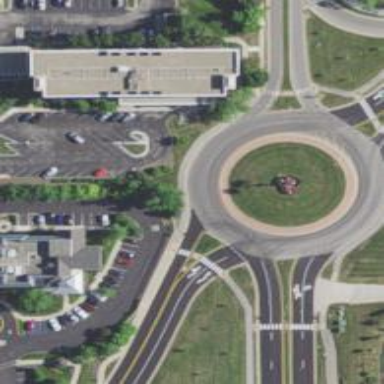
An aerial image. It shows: Secondary road made of asphalt leading to roundabout.